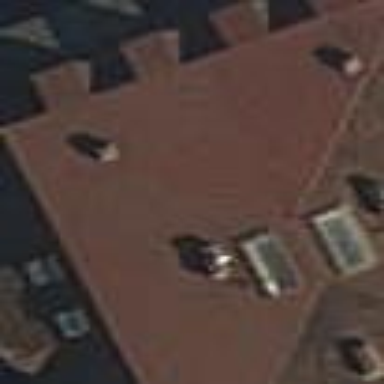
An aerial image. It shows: Part of building.